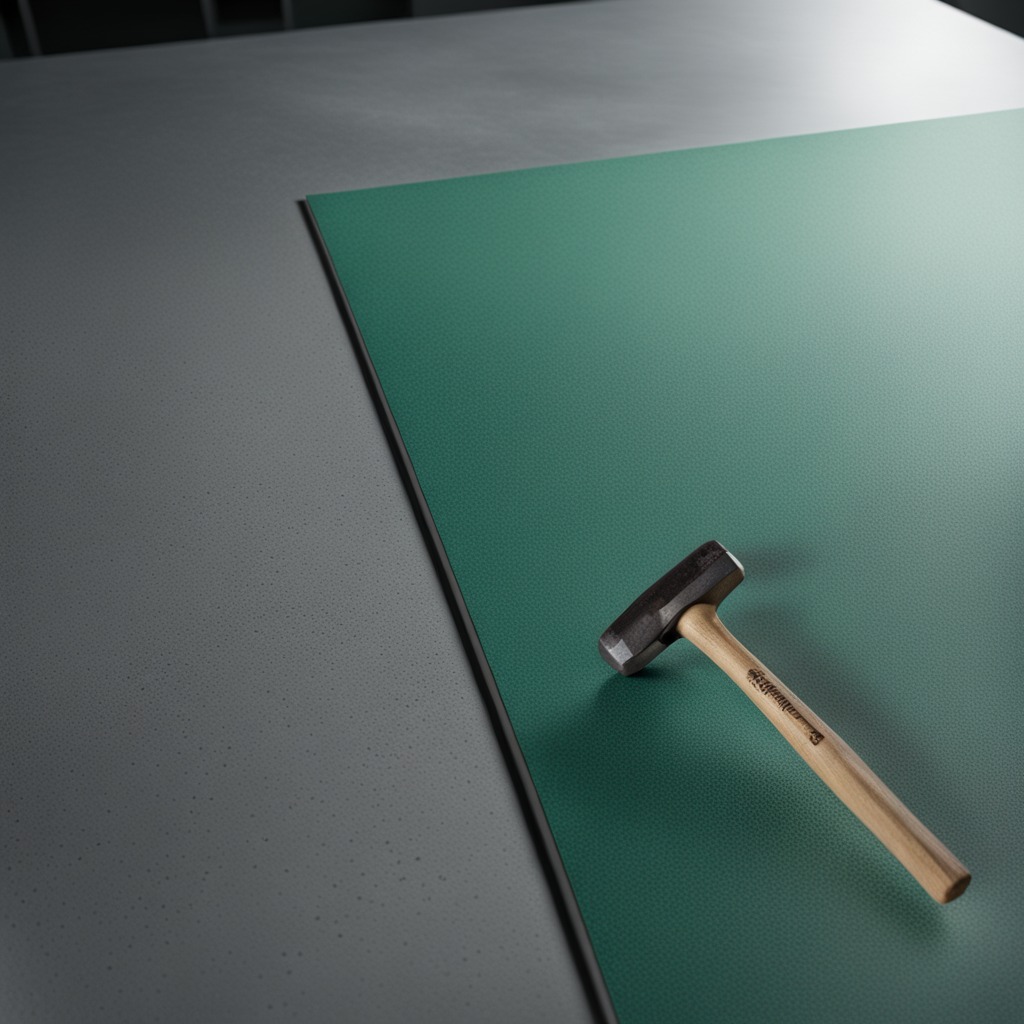
A hammer is lying on the clean granite tabletop covered with a green rubber mat inside a workshop under bright overhead lighting crisp shadows high clarity worn but beneath the mat